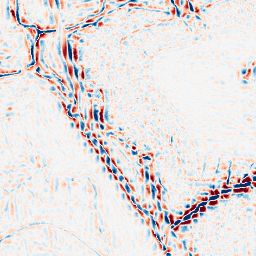
Category: wavelet
Decomposition family: wavelet_dwt
Decomposition parameters: wavelet: sym4
level: 3
Upsampling method: bicubic
Upsampling parameters: scale: 4
Upsampling scale: 4